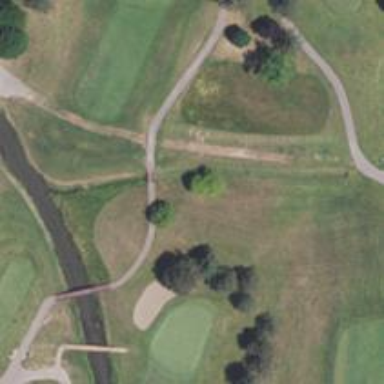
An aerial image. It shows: Path for both roads and golfers.